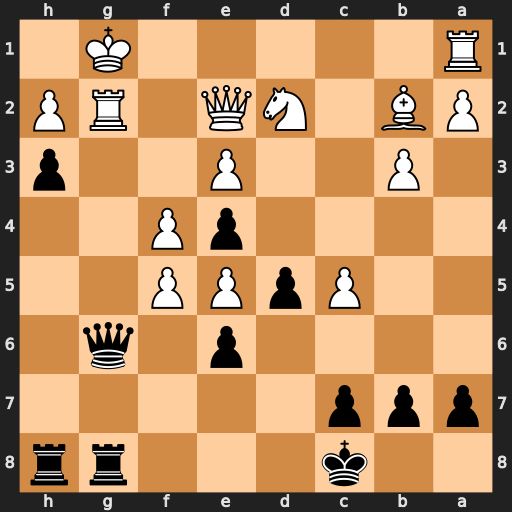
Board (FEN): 2k3rr/ppp5/4p1q1/2PpPP2/4pP2/1P2P2p/PB1NQ1RP/R5K1
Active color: b
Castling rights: -
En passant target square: -
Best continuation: Qxg2+ Qxg2 Rxg2+